Question:
I want to get css for verical text like above image.
but not like this
H
O
U
R
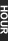
Answer: @john; you can use css3 'transform' for this
'''
-webkit-transform: rotate(90deg);
-moz-transform: rotate(90deg);
'''
check this for more <URL>
'css3 transform' property is does not supported by 'IE' so fot that you cna use 'IE rotation filter'
'''
filter: progid:DXImageTransform.Microsoft.BasicImage(rotation=3);
'''
check this fiddle <URL>